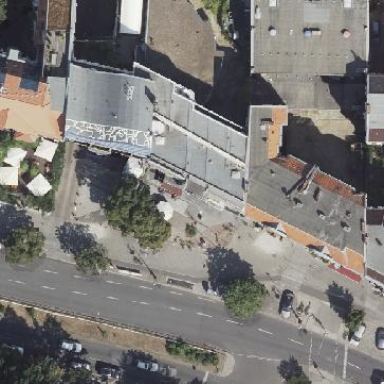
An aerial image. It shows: Hotel building.